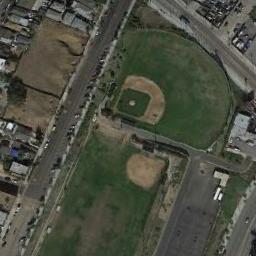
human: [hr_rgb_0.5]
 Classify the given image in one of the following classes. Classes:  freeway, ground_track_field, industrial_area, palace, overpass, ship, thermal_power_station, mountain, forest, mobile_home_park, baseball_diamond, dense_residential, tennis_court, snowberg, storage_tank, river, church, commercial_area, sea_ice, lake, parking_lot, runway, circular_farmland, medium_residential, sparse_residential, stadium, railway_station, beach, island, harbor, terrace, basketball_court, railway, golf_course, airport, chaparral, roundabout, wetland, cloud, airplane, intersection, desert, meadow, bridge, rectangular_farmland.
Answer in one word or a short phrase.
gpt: baseball_diamond